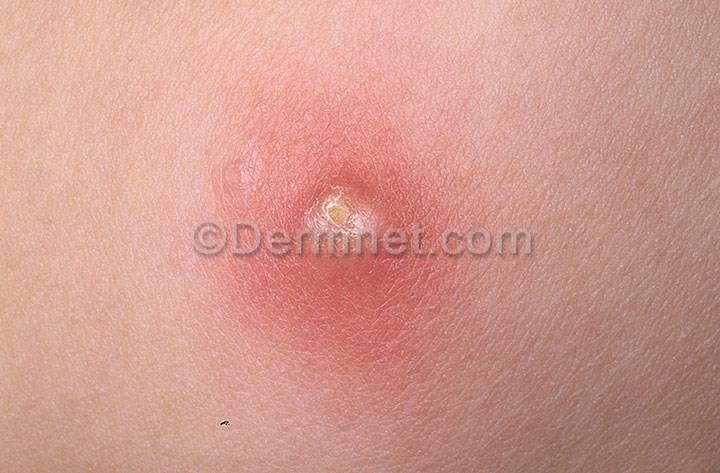
Disease: Warts Molluscum and other Viral Infections